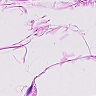
Metastatic tissue present: no